Question: In my application implementing custom activity indicator, by default apple watch has activity indicator that i don't want to show how can i achive? Because default activity indicator coming exactly in center of the screen but custom activity indicator is coming little bit down. first one is Default and second custom image.
Is there a way to give custom frames or hide the default activity indicator?

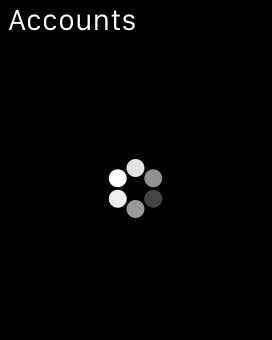
Answer: Unfortunately not. No such API exists. It's all controlled by the OS.